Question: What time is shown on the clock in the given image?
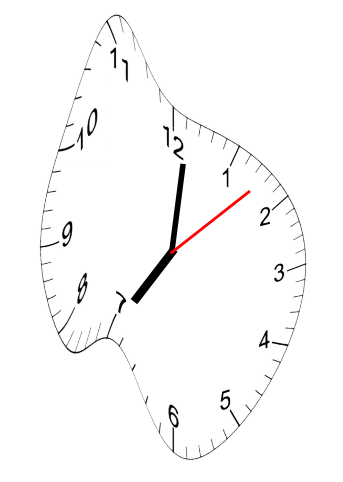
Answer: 07:01:08